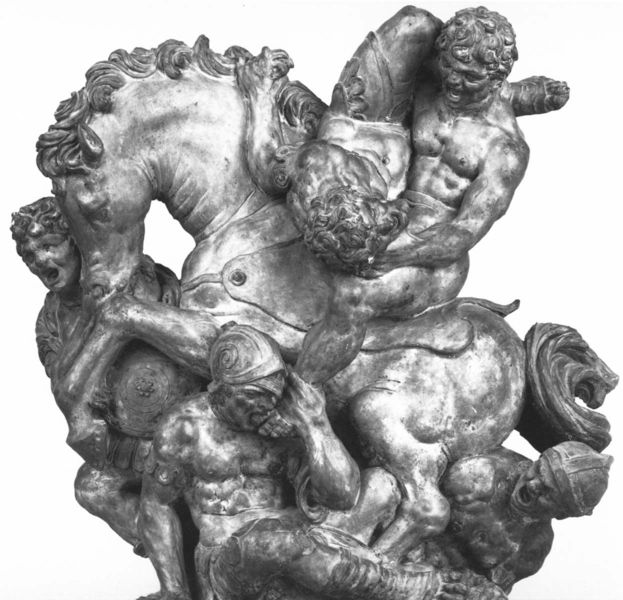
Titel: Reiterkampf
Künstler: Giovan Francesco Rustici
Institution: Paris, Louvre
Schlagwörter: kampf, körper, mann, nackt, marmor, männer, arm, entsetzen, fünf, sitzend, pferd, reiter, skulptur, mähne, sattel, bein, knaben, krieg, soldaten, metall, bildhauerei, bronze, plastik, raub, soldat, helm, stiefel, rüstung, helme, leid, schmerz, schreien, entführung, guss, schrei, beissen, biss, ringen, würgen, skuptur, sabinerin, rigen